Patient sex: F
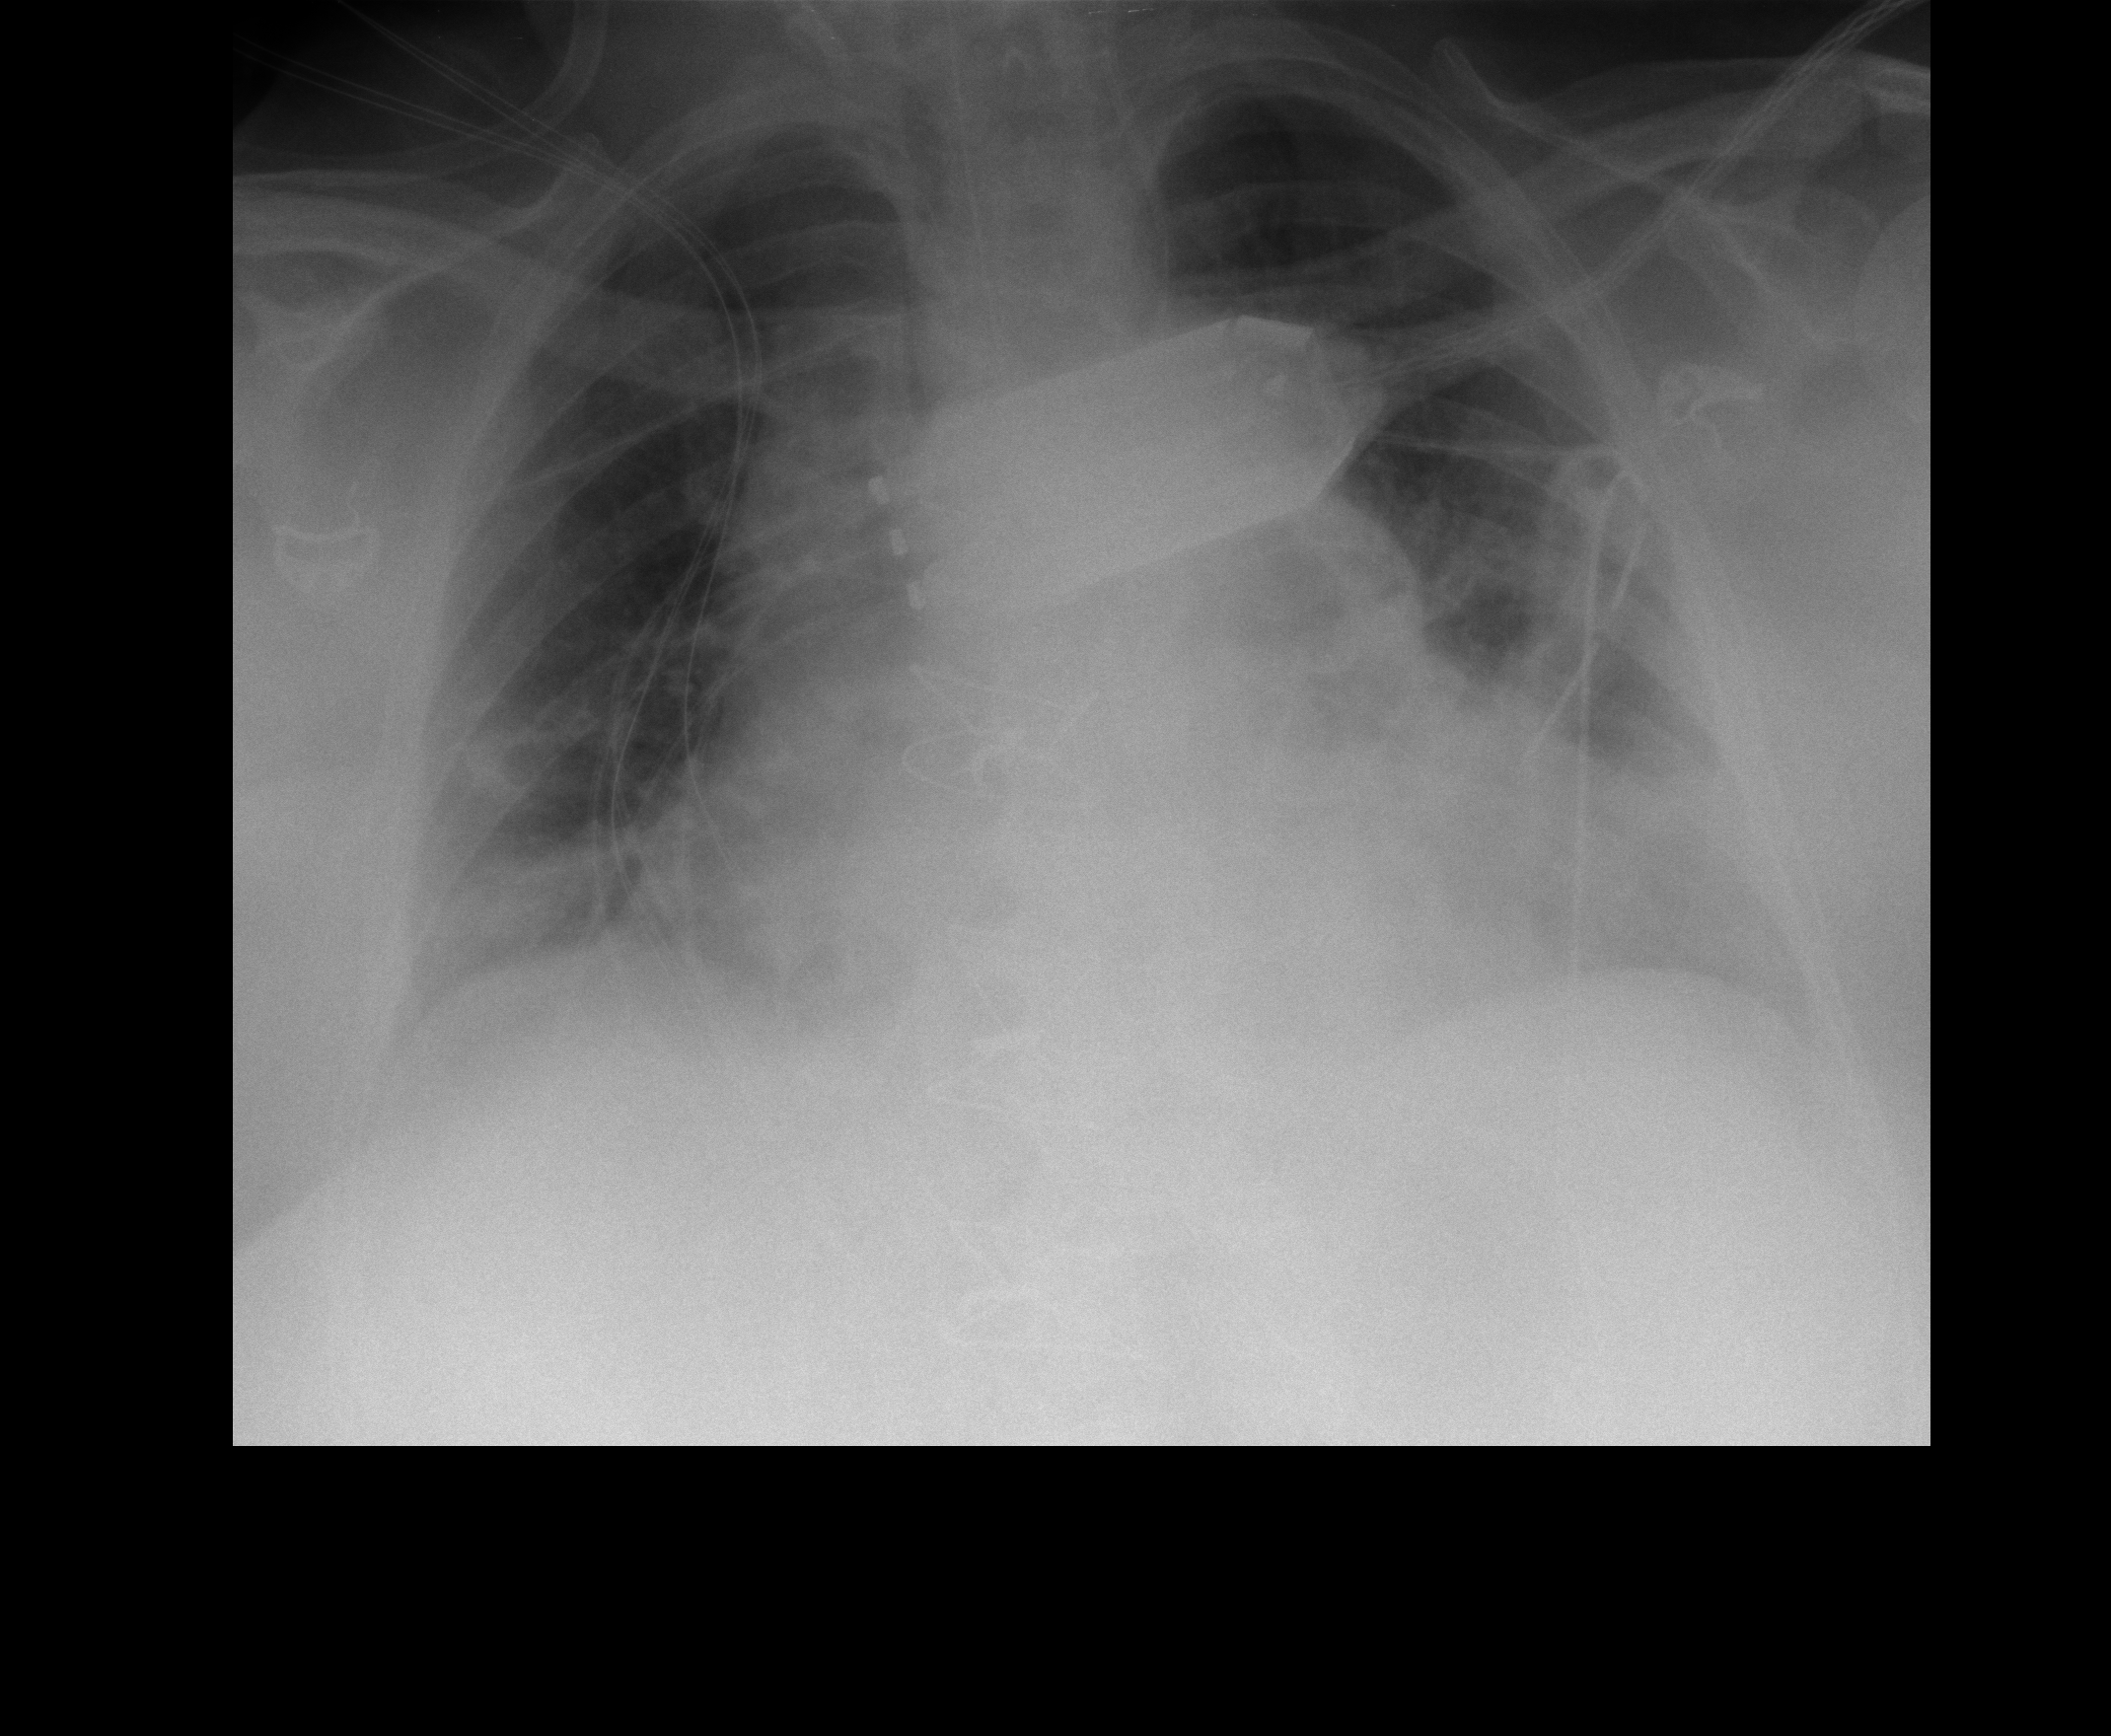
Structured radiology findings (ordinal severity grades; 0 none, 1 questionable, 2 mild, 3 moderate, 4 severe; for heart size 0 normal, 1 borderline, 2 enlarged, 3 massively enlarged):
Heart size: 2
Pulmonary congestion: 2
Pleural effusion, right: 2
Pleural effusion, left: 2
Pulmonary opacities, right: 0
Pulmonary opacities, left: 0
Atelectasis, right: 2
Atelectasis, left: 2